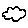
Label: cloud